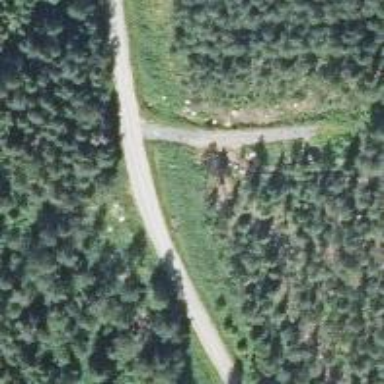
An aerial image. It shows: Well-maintained track road with grade 1 tracktype.